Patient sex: F
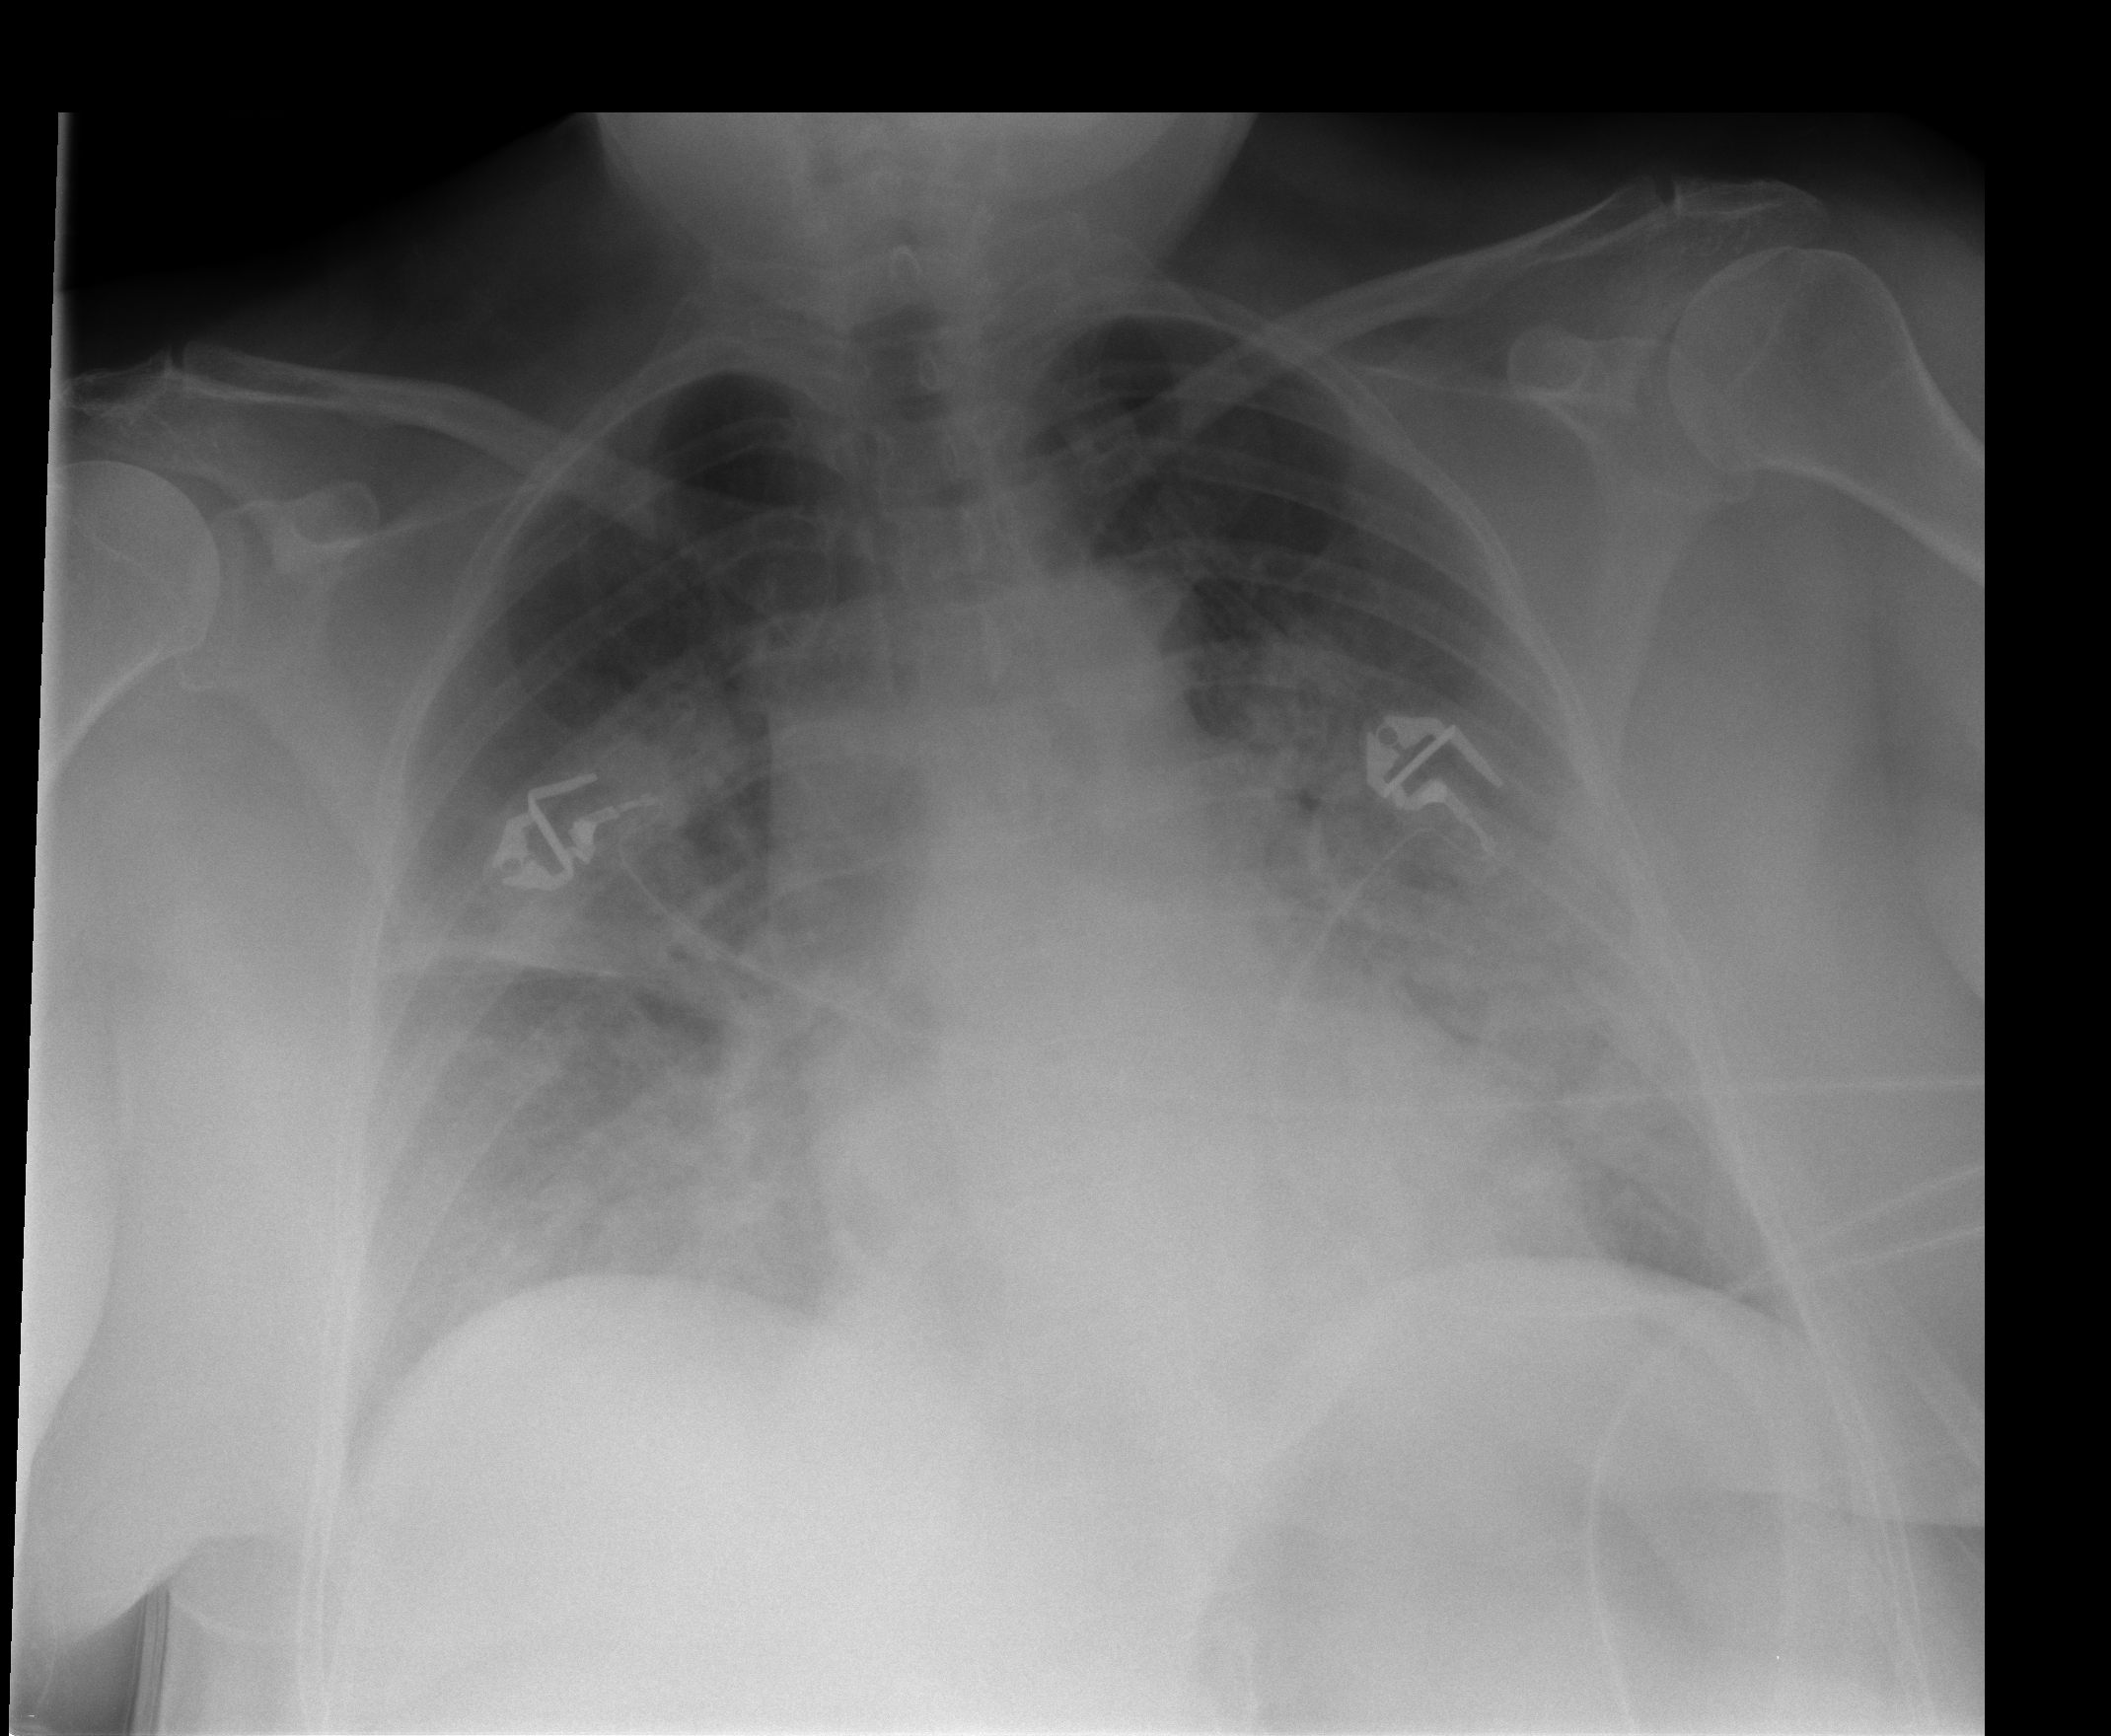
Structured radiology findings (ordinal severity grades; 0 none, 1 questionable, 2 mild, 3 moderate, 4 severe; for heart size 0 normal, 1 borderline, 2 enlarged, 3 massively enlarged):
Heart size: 0
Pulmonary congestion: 1
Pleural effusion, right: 0
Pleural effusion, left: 0
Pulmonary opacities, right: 2
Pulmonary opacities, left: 3
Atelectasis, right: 0
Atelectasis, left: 0